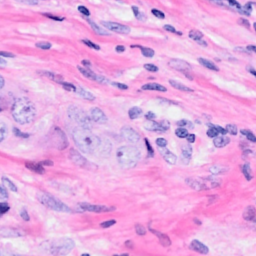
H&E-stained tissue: Breast